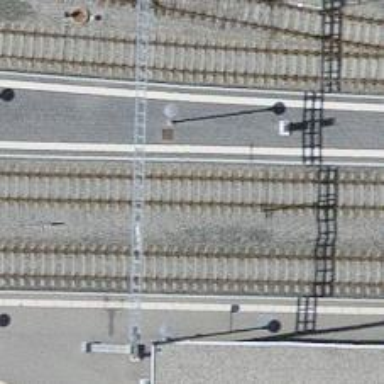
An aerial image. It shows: Single-track electrified railway with contact line.